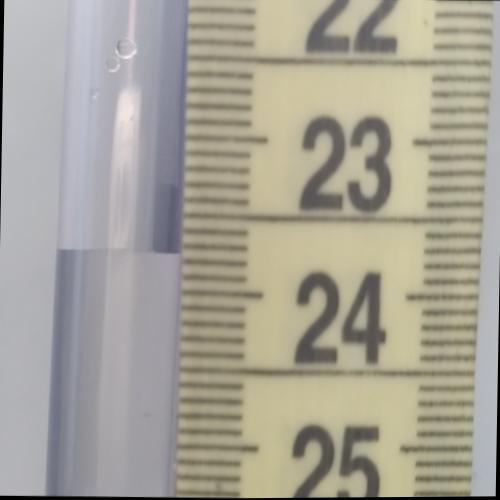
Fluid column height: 23.7 cm